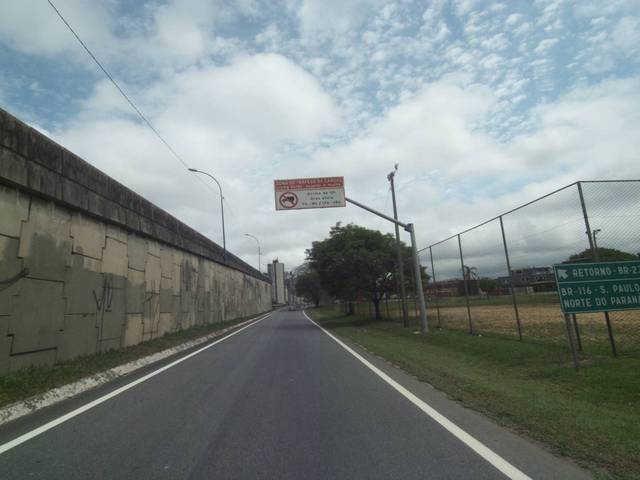
Region: Brazil
Coordinates: -25.445, -49.232